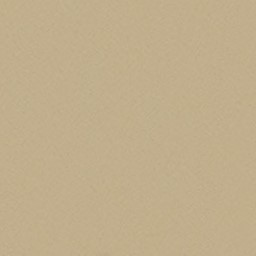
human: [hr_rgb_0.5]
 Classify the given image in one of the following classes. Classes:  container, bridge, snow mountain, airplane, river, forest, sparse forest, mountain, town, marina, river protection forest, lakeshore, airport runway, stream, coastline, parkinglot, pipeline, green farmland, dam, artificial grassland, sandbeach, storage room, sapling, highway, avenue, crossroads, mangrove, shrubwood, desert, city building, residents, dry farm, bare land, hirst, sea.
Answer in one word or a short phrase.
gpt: desert